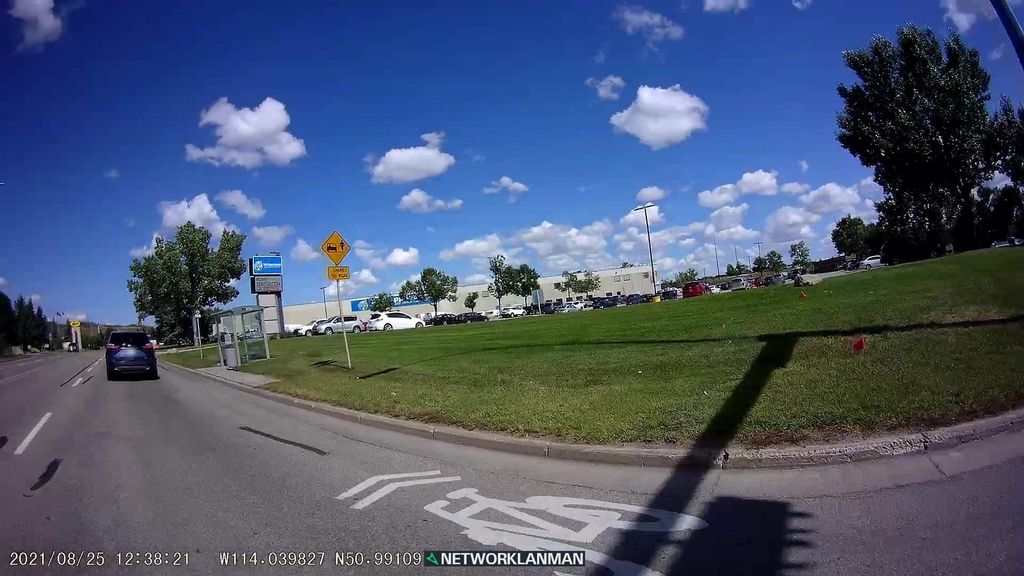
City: calgary